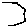
Label: hexagon